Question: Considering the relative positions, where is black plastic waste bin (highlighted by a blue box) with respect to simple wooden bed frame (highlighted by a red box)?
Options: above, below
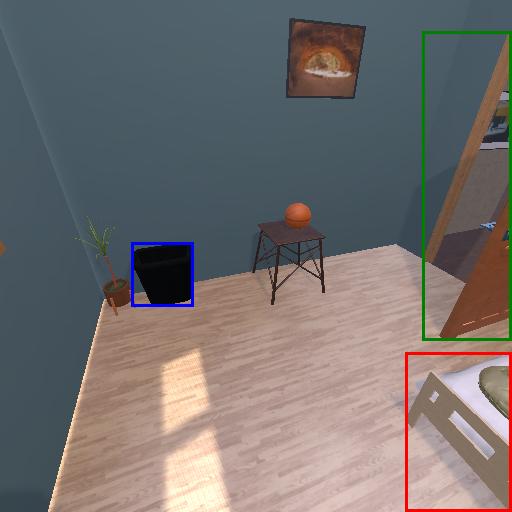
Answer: above